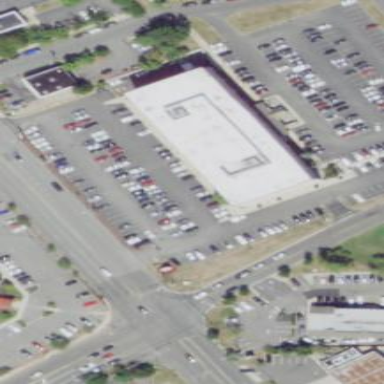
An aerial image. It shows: Commercial building.